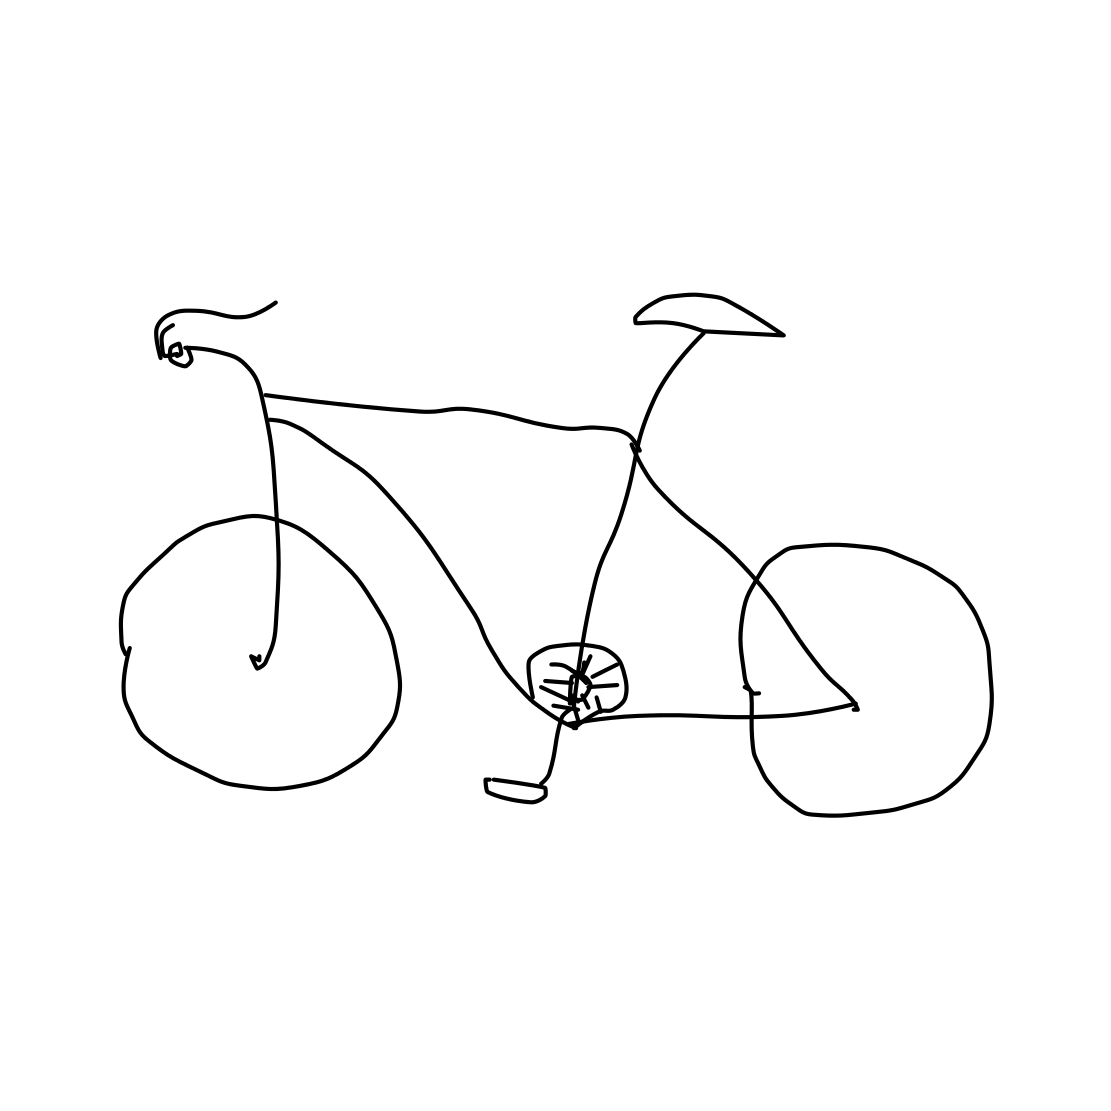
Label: bicycle